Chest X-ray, PA view. Patient: 29 years old, sex M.
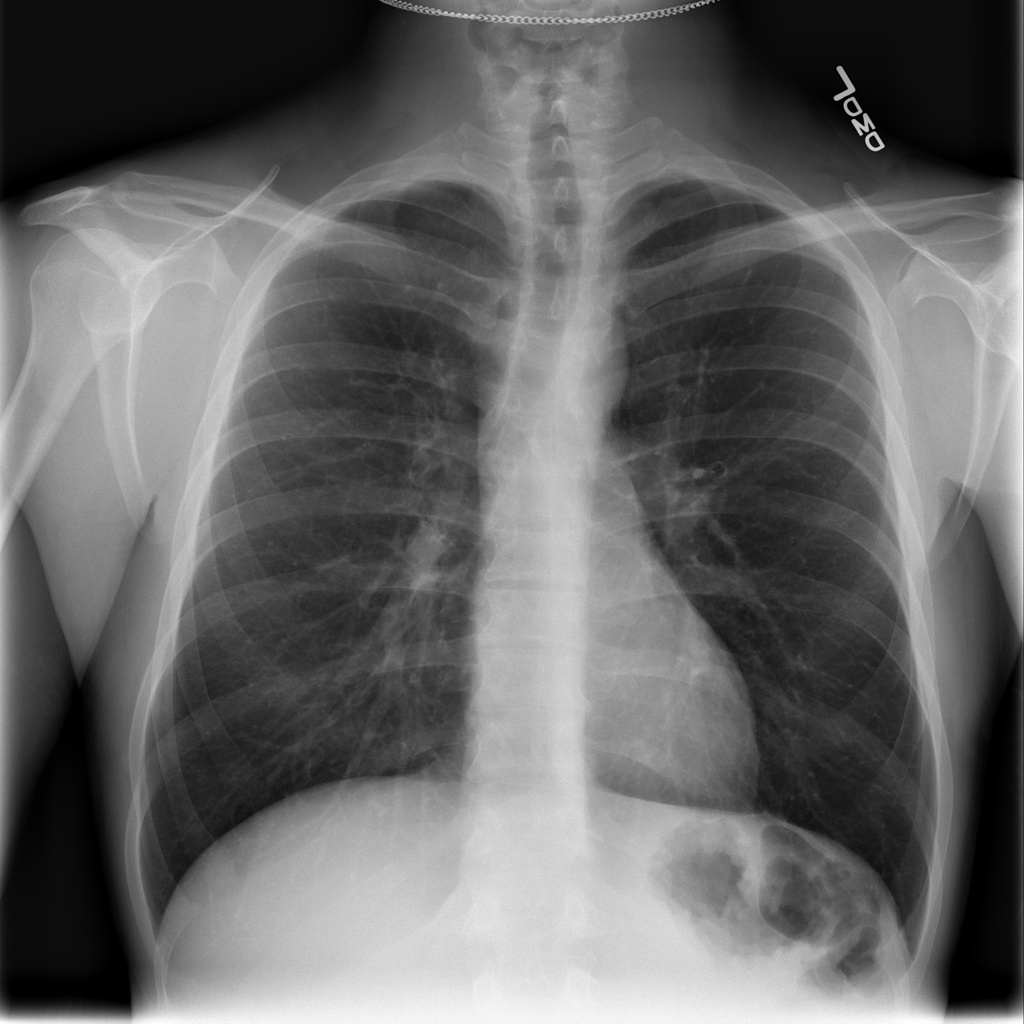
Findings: Infiltration